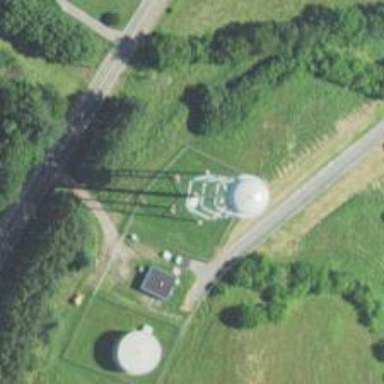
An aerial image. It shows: Water tower that is man-made.